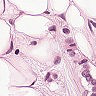
Metastatic tissue present: yes